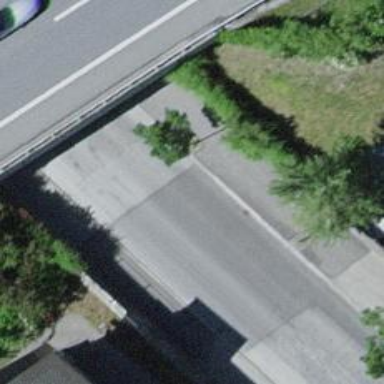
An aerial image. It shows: Tunnel with unclassified asphalt road.